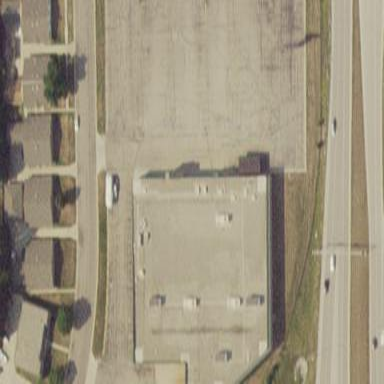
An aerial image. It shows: Building.